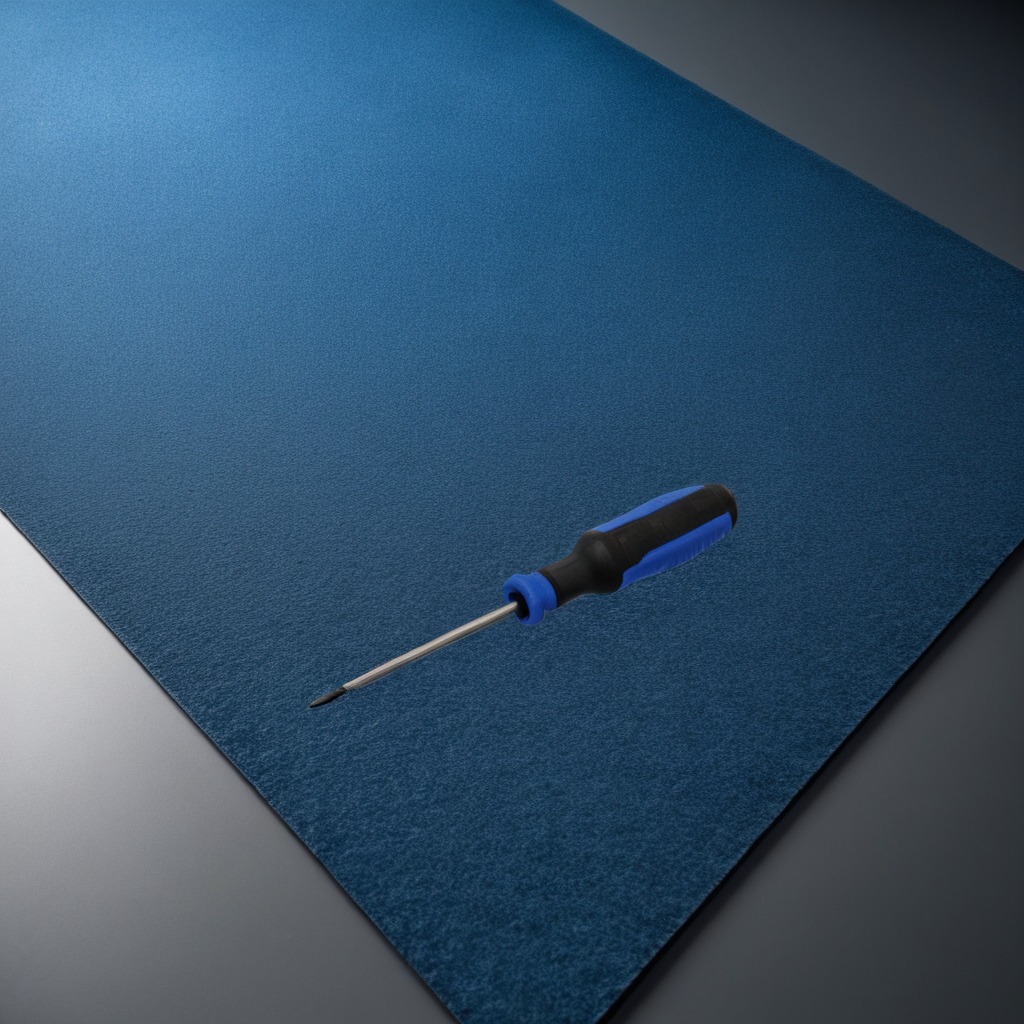
A screwdriver is lying on a clean granite tabletop covered with a blue rubber mat inside a workshop under bright overhead lighting crisp shadows high clarity worn but beneath the mat.